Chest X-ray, PA view. Patient: 26 years old, sex M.
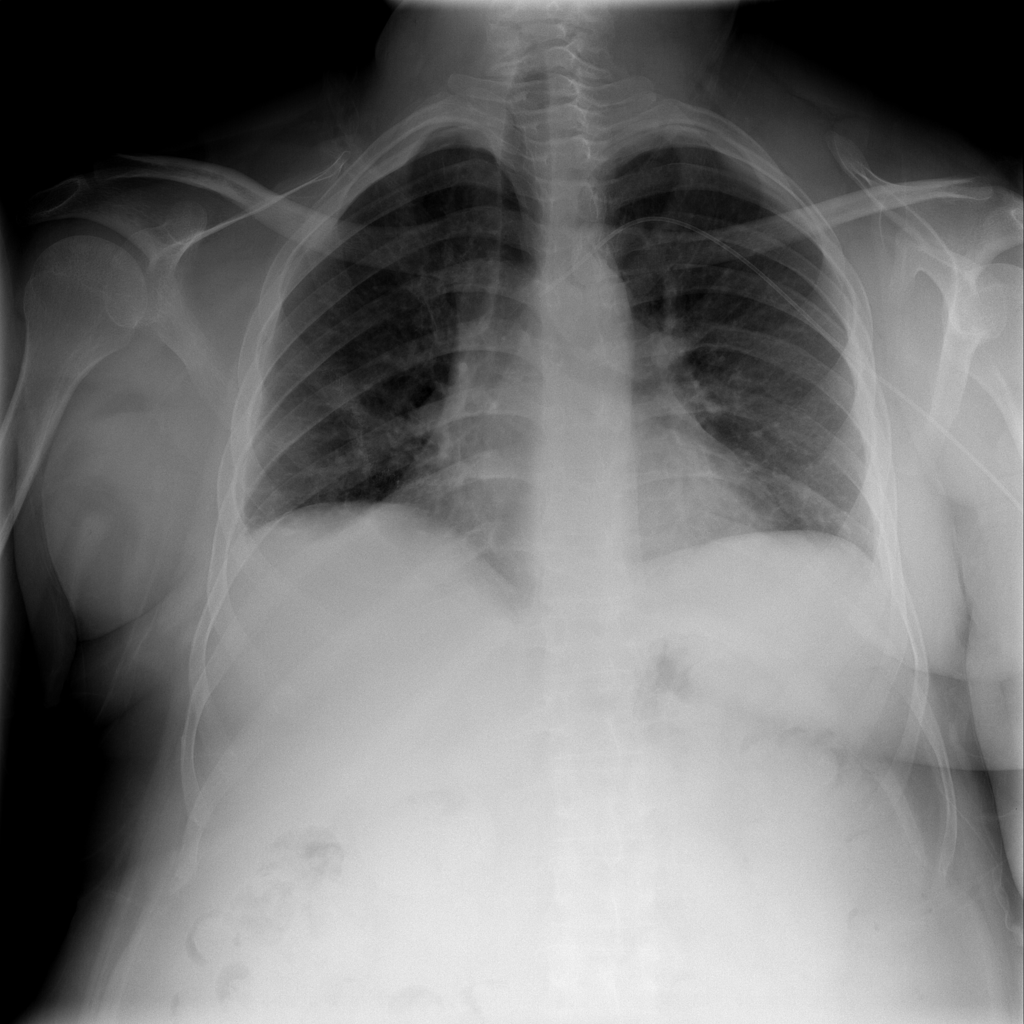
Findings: No Finding